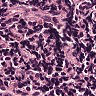
Metastatic tissue present: no